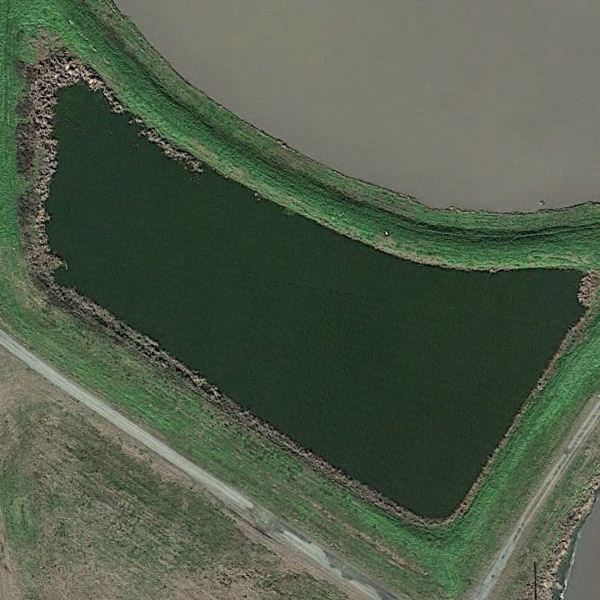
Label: Pond